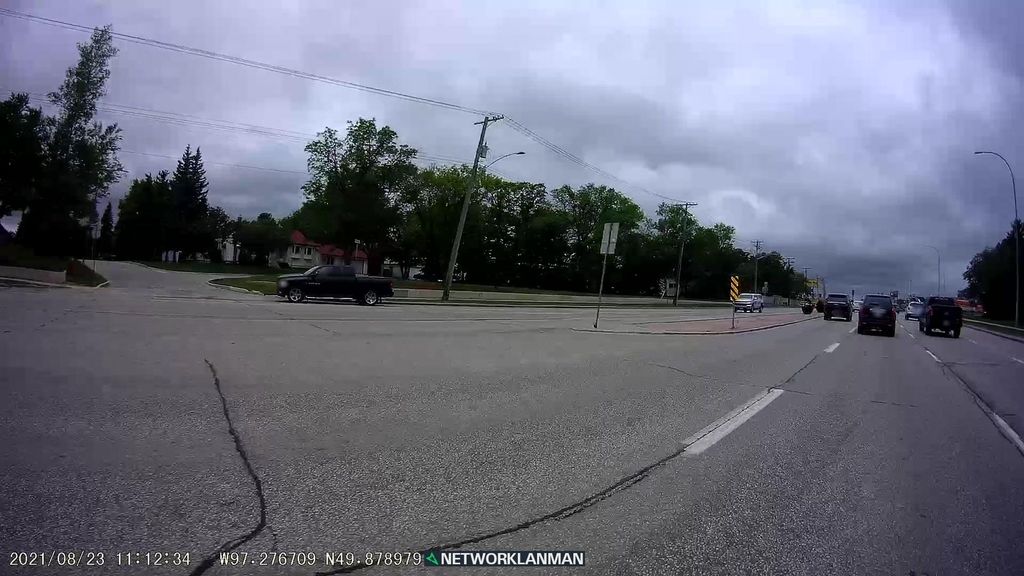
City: winnipeg